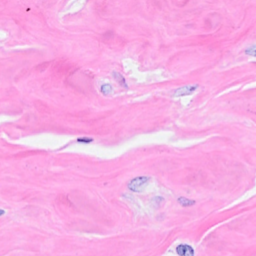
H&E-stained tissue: Breast